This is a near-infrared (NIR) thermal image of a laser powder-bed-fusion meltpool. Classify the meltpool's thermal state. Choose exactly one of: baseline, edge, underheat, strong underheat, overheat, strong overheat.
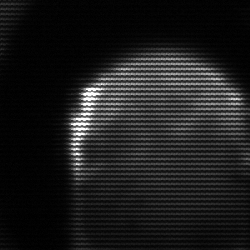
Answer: edge